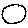
Label: moon